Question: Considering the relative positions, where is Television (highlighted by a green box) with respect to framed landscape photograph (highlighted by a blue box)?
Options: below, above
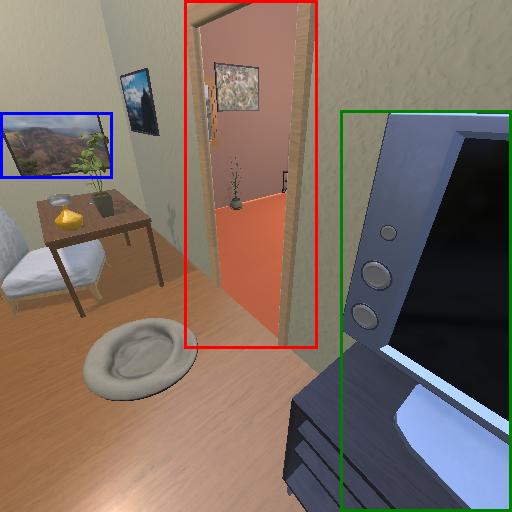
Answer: below